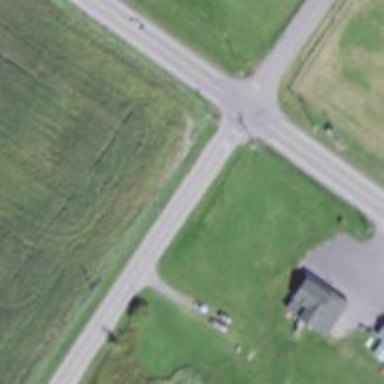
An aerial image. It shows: Tertiary road.